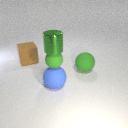
large green rubber sphere to the right of large brown rubber cube